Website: home-depot
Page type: review-order
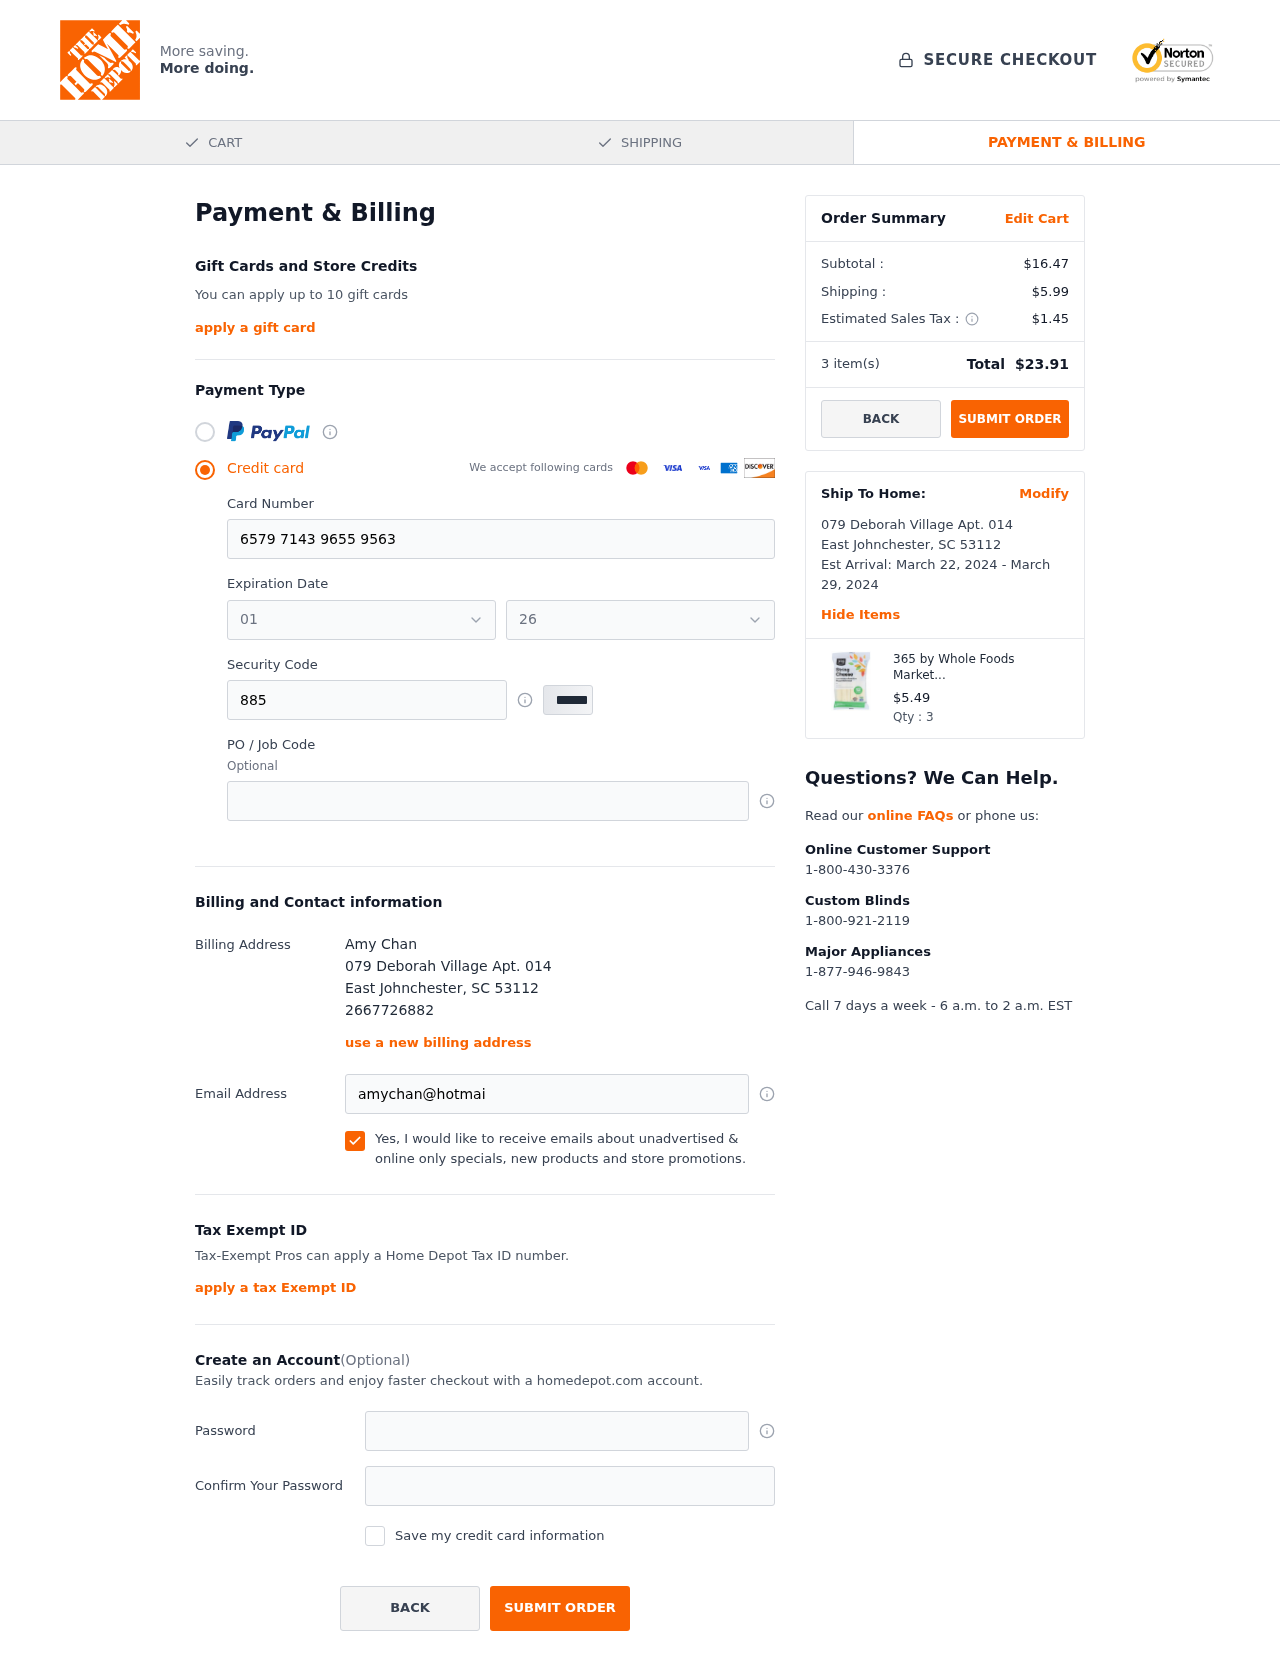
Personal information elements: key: PII_CARD_EXPIRY_MONTH
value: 01
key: PII_CARD_EXPIRY_YEAR
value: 26
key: PII_CITY
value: East Johnchester
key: PII_FULLNAME
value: Amy Chan
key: PII_PHONE
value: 2667726882
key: PII_POSTCODE
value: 53112
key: PII_STATE_ABBR
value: SC
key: PII_STREET
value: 079 Deborah Village Apt. 014
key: PII_CARD_NUMBER
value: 6579 7143 9655 9563
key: PII_CARD_CVV
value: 885
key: PII_EMAIL
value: amychan@hotmail.com
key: PII_POSTCODE_FULL
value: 53112
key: PII_POSTCODE_NUMERIC
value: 53112
Product elements: key: PRODUCT1_NAME
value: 365 by Whole Foods Market, String Cheese (12 - 1 Ounce Sticks), 12 Ounce (Packaging May Vary)
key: PRODUCT1_PRICE
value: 5.49
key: PRODUCT1_QUANTITY
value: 3
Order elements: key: ORDER_SUBTOTAL
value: $16.47
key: ORDER_SHIPPING_COST
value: $5.99
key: ORDER_TAX
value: $1.45
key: ORDER_NUM_ITEMS
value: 3
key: ORDER_TOTAL
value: $23.91
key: ORDER_SHIPPING_DATE
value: March 22, 2024
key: ORDER_DELIVERY_DATE
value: March 29, 2024